Aerial crown-view tile of a tropical tree (Barro Colorado Island, Panama), acquired 20240918:
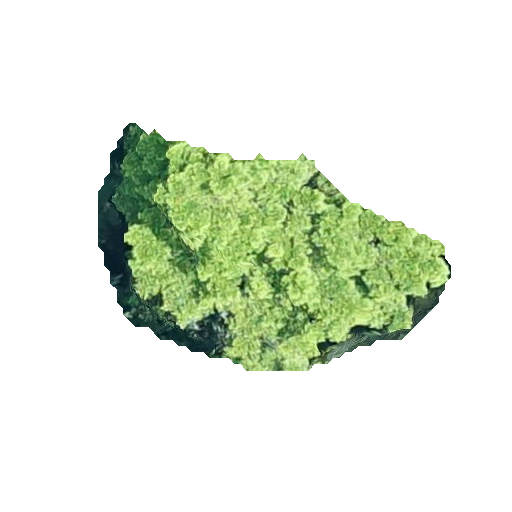
Species: Terminalia amazonia
GBIF accepted scientific name: Terminalia amazonica
Crown area: 90.573 m²